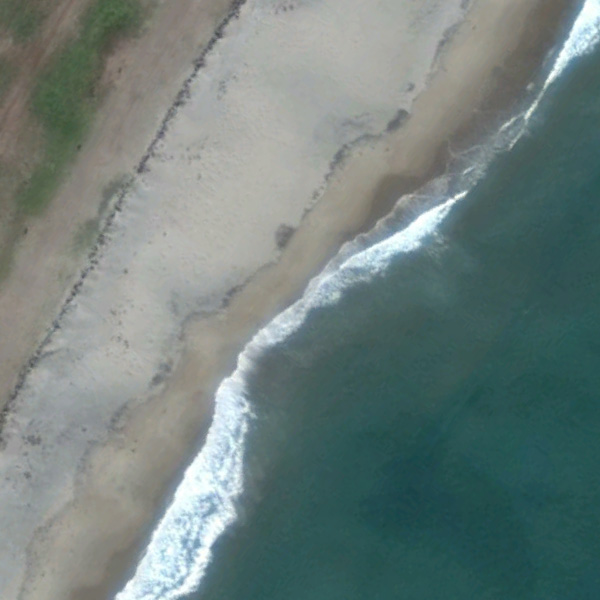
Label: Beach